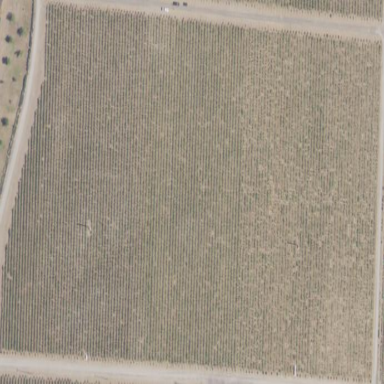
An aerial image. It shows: Vineyard where grapes are grown.